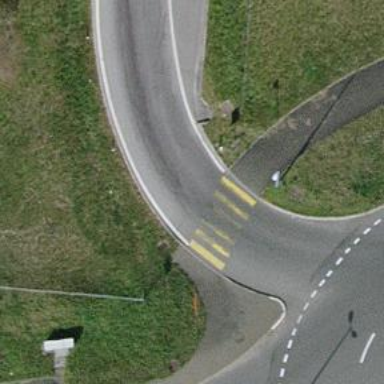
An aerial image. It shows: Asphalt footway with marked crossing.